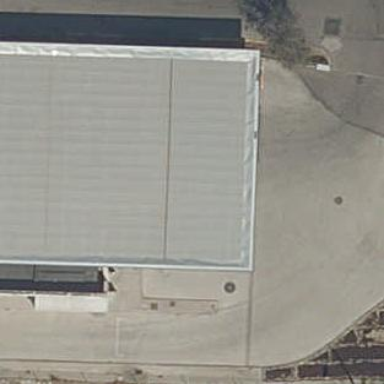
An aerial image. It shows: Industrial building.